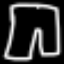
Label: pants